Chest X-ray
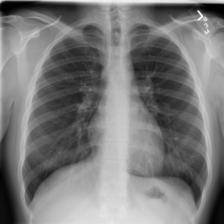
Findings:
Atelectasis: negative
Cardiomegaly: negative
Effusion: negative
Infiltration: negative
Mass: negative
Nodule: negative
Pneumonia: negative
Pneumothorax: negative
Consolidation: negative
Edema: negative
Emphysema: negative
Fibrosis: negative
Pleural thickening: negative
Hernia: negative